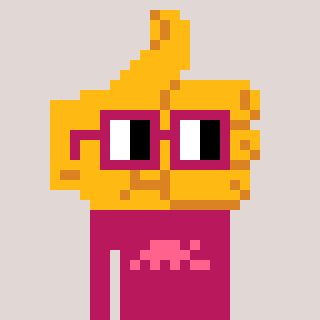
a pixel art character with square dark red glasses, a thumbsup-shaped head and a darkpink-colored body on a warm background